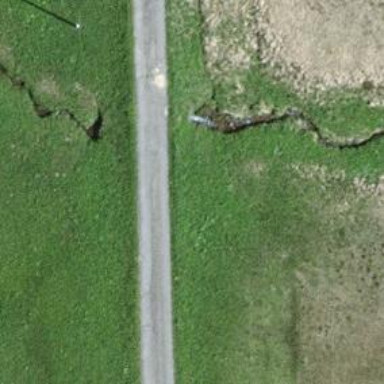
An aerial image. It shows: Drain passing through culvert tunnel.